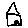
Label: house